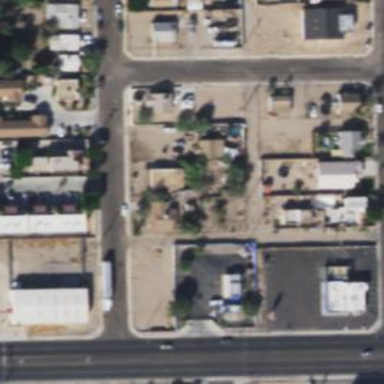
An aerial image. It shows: Alley classified as service road.